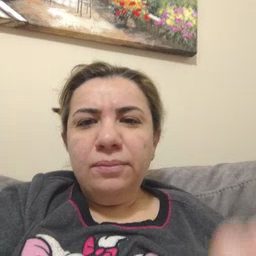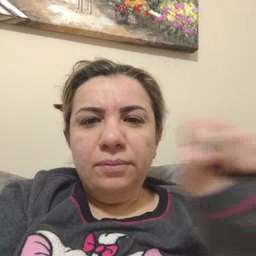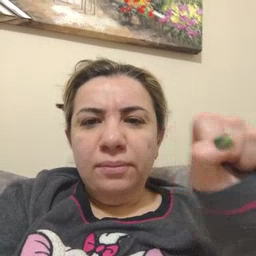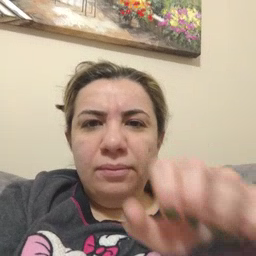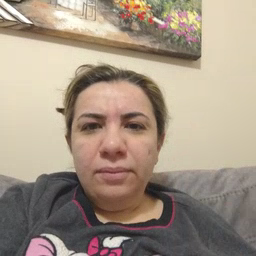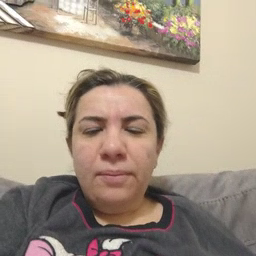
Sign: shoe